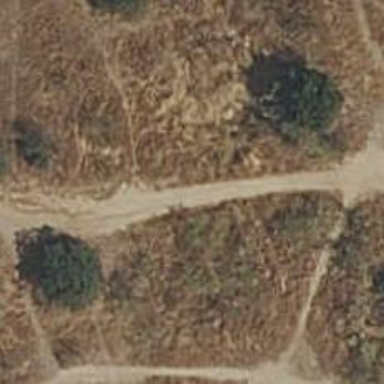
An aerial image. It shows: Dirt path.